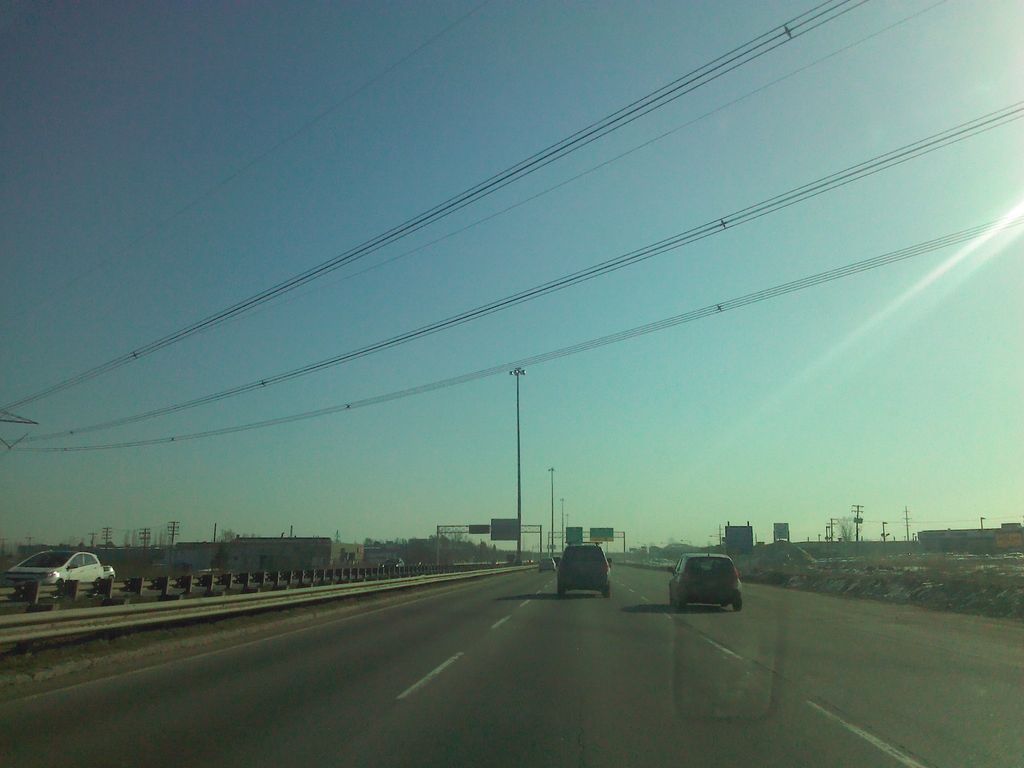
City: quebec_city